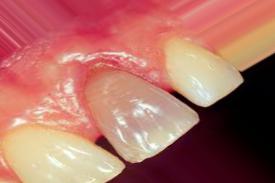
Condition: Tooth Discoloration